Current action and preconditions to check: trajectory_clear

Your task: For each precondition in the list above, predict whether it will hold at this action.

Consider the current scene as observed from the mobile robot's camera, and analyze the predicted future states of all dynamic agents (e.g., people, animals, vehicles, or any moving entities) within the NEXT SECOND.

IMPORTANT: Only answer "very likely" if you are absolutely certain—based on strong, clear evidence—that a dynamic agent will violate the precondition in the predicted future state. Do NOT answer "very likely" for unlikely, ambiguous, or low-probability risks.

Ask yourself for each precondition: Is there a high probability, with clear and convincing evidence, that the predicted future states of any dynamic agent will interfere with the predicted future state of the currently executing action within the NEXT SECOND, causing that precondition to fail?

Assess the risk level based on these predictions. Use "likely" or "very likely" if motions create a clear risk of interference.

Use "neutral" or "improbable" if agents are nearby but their predicted paths are clearly diverging or non-conflicting.

Failure Risk Categories: "very improbable", "improbable", "neutral", "likely", "very likely"

Answer Format: Output ONLY the probability_of_failure value from these categories: "very improbable", "improbable", "neutral", "likely", "very likely"

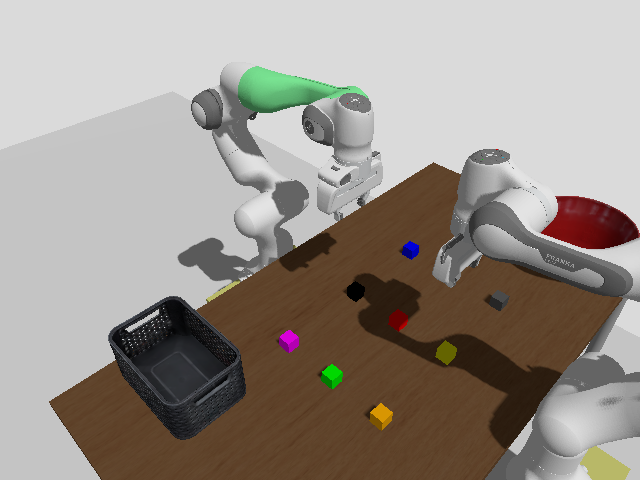

Answer: improbable